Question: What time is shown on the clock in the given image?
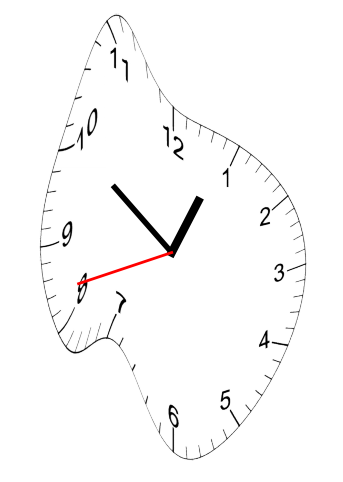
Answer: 12:50:42